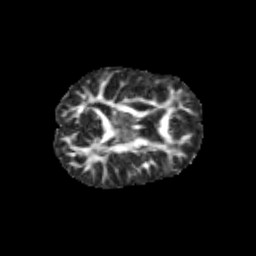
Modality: FA
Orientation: axial
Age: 14
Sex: female
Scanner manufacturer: siemens
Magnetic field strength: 3 T
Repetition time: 3.8 s
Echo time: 0.07 s